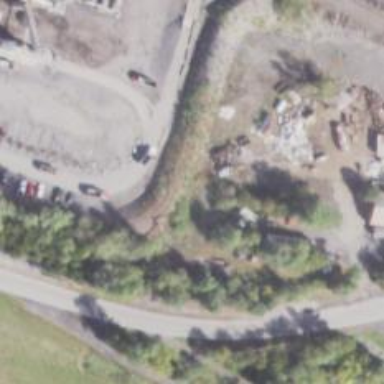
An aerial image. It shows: Scrap yard located in industrial area.